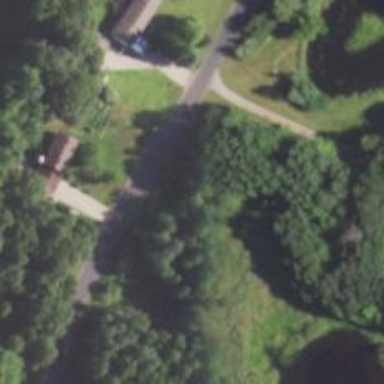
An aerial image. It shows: Driveway leading to service road.